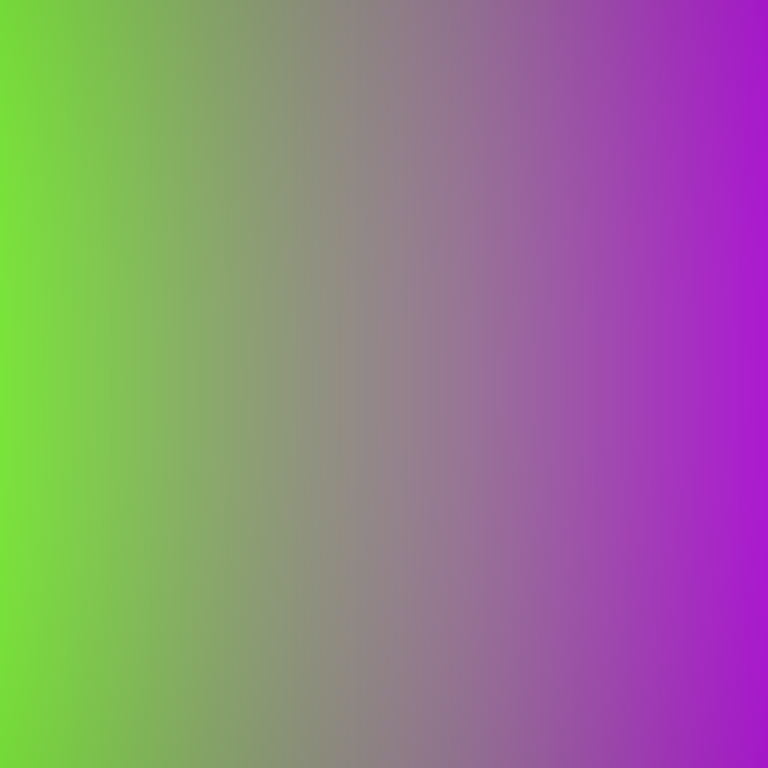
Abstract light effect, smooth gradient from vibrant green to rich purple, calm atmosphere, soft blend, no room, no furniture, no objects.